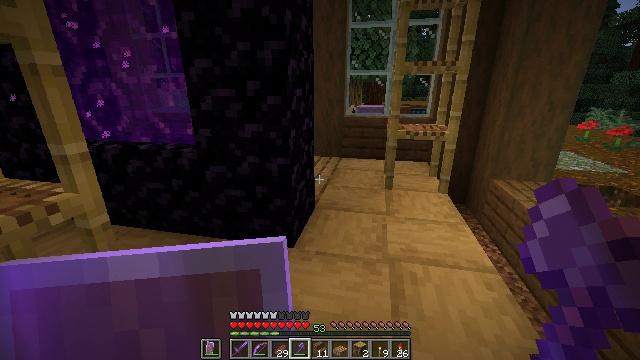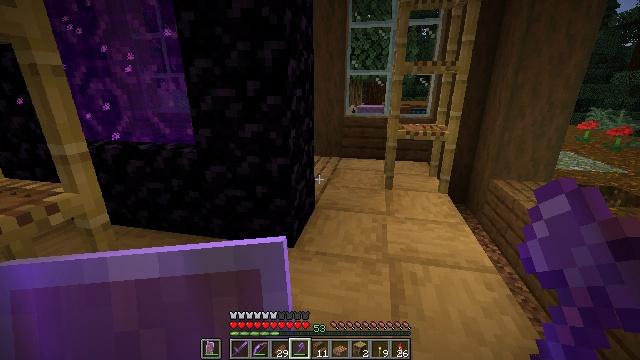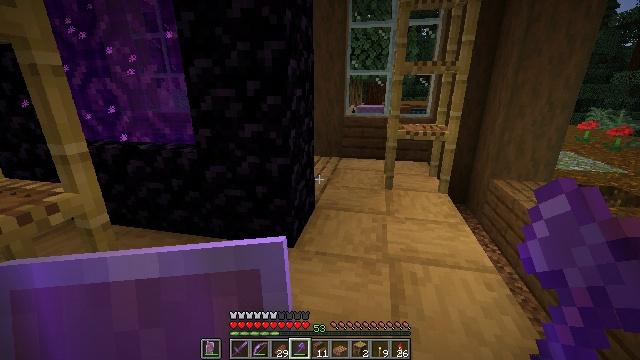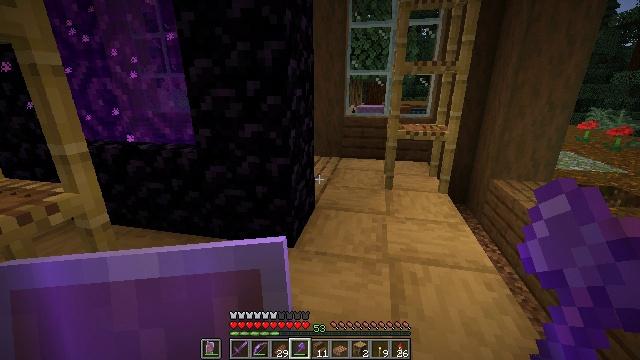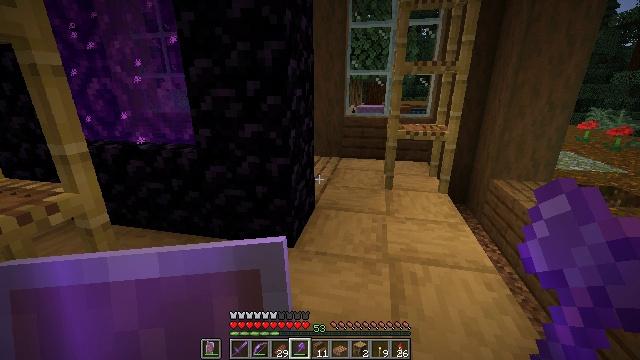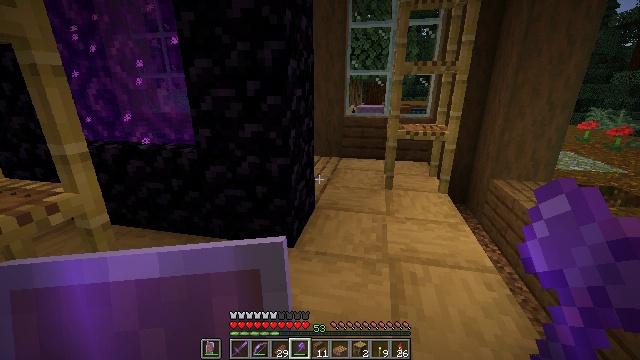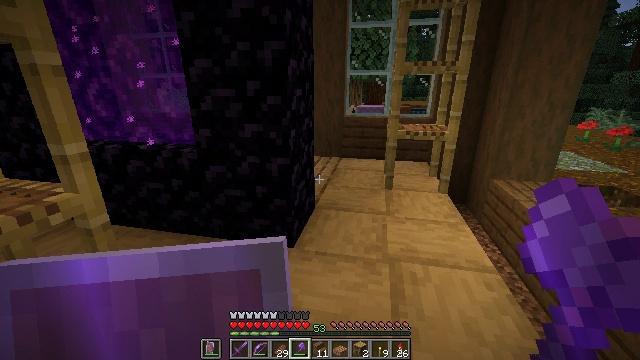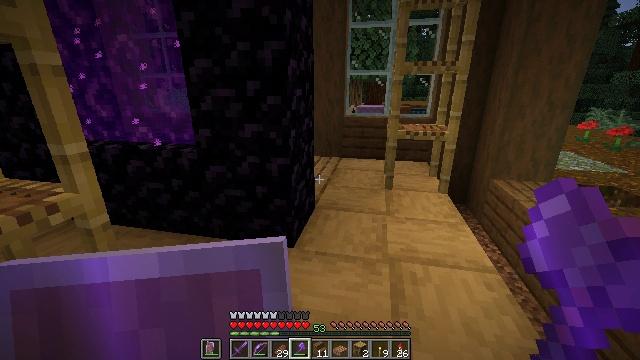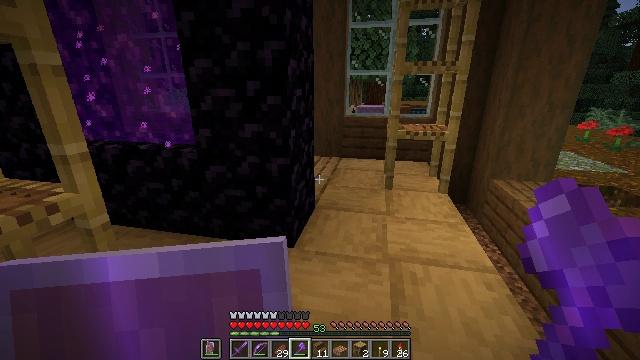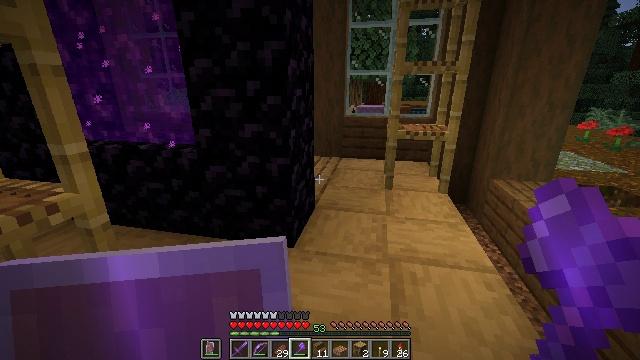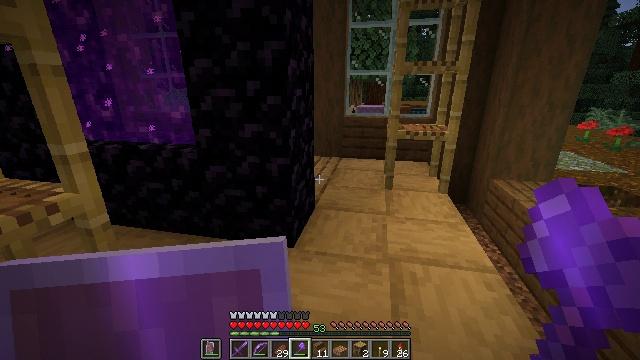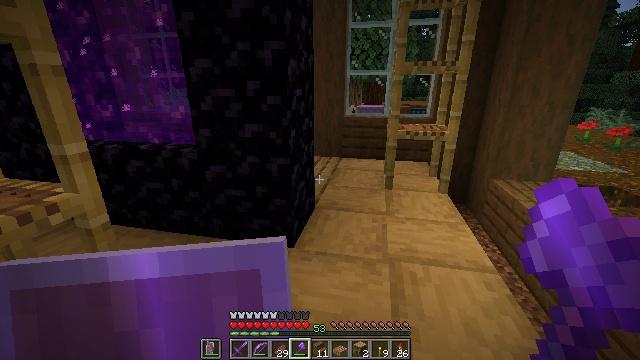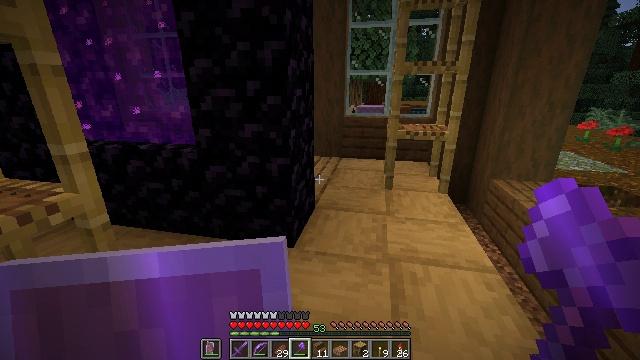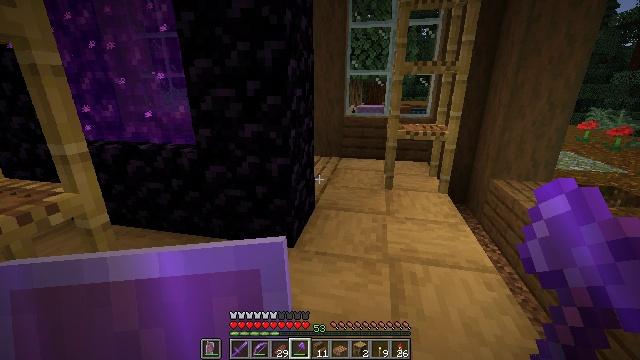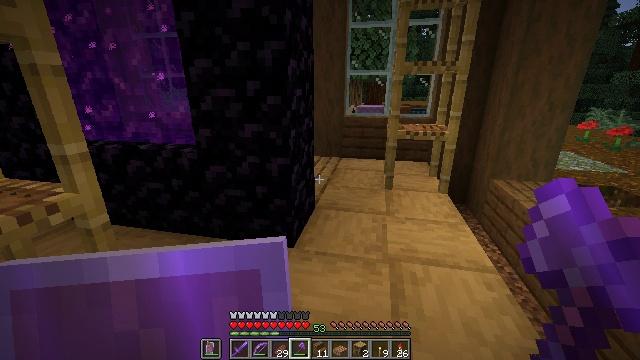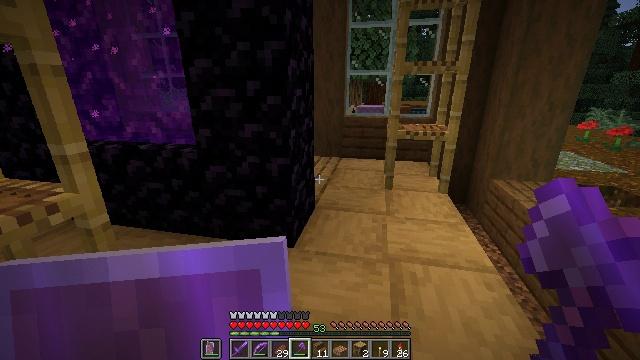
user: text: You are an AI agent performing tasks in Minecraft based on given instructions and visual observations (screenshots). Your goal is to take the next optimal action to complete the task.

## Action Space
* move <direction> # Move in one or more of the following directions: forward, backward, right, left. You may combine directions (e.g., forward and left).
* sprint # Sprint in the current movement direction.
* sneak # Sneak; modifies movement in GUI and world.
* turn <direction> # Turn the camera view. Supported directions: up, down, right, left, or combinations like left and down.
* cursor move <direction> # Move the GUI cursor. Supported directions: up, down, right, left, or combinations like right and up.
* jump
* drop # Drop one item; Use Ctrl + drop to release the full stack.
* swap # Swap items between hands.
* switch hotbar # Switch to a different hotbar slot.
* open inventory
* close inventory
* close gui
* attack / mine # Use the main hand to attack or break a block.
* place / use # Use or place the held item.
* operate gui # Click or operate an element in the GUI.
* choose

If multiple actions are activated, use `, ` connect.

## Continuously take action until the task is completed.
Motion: motion action
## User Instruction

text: Mine scaffolding to move it.
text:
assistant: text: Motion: no_op
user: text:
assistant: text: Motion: no_op
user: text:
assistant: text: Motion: no_op
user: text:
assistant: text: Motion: no_op
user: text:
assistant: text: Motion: no_op
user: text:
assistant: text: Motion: no_op
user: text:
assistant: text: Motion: no_op
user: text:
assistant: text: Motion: no_op
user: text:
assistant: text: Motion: no_op
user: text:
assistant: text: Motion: no_op
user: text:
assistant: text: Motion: no_op
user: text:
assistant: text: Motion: no_op
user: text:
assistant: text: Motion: no_op
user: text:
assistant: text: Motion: no_op
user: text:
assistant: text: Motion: no_op
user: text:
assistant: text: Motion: no_op
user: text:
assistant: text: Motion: no_op
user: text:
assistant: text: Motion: no_op
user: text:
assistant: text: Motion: no_op
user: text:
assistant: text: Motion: no_op
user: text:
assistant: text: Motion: no_op
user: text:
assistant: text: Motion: no_op
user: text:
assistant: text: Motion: no_op
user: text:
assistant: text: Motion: no_op
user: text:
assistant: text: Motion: no_op
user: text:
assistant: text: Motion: no_op
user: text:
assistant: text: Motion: no_op
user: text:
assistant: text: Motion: turn right and up
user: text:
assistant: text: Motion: turn right and up
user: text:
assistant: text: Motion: turn right and up